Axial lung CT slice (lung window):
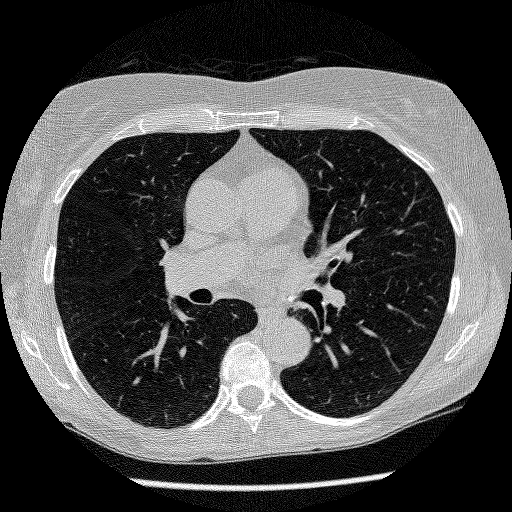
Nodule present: no